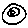
Label: circle